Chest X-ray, PA view. Patient: 57 years old, sex F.
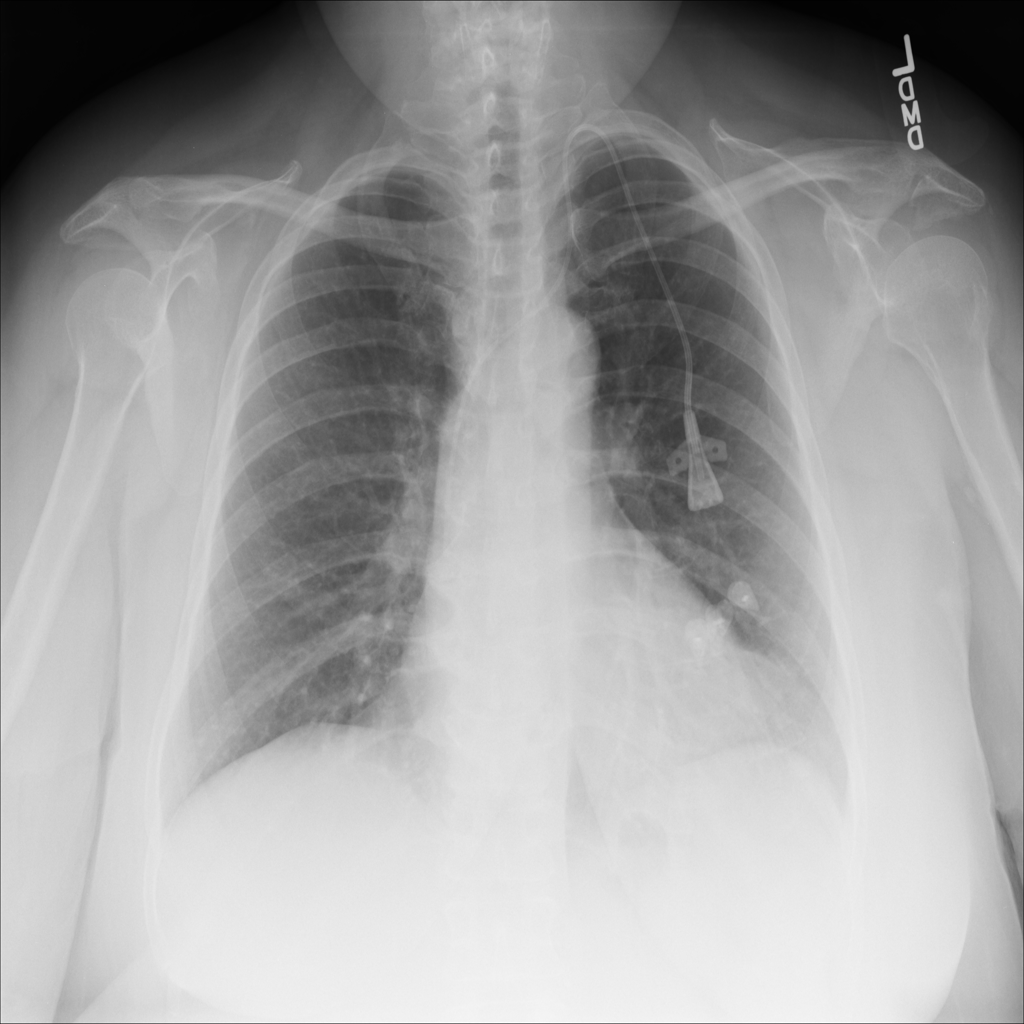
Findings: No Finding